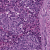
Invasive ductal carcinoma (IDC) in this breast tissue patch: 1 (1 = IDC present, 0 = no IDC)